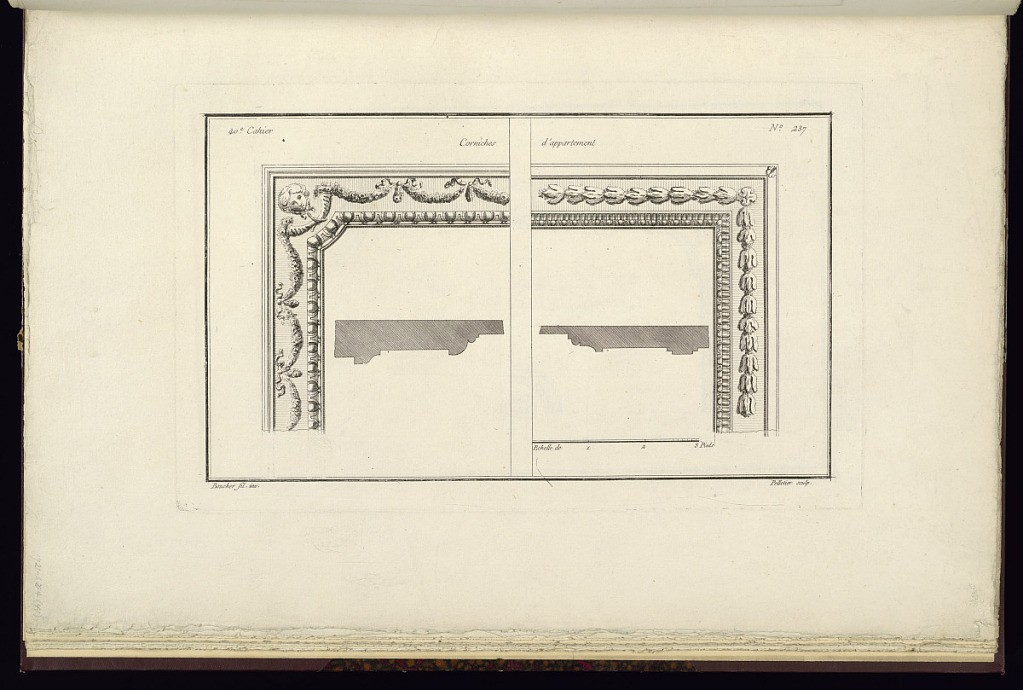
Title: Corniches d'appartement
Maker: Juste-François Boucher, French, 1736 – 1782
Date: ca. 1775
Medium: Engraving on off white laid paper
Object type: Print
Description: Two designs for cornices, decorated with ornament motifs including floral garland with ribbon, corner mascarons with crossed cornucopia, egg and dart, and garland. The profiles of the cornices are in the center. The plate is signed.